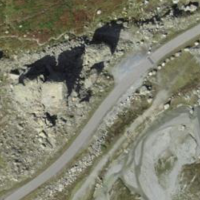
EUNIS habitat code: 26
Species observed at this site:
Linaria cannabina